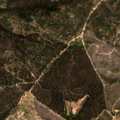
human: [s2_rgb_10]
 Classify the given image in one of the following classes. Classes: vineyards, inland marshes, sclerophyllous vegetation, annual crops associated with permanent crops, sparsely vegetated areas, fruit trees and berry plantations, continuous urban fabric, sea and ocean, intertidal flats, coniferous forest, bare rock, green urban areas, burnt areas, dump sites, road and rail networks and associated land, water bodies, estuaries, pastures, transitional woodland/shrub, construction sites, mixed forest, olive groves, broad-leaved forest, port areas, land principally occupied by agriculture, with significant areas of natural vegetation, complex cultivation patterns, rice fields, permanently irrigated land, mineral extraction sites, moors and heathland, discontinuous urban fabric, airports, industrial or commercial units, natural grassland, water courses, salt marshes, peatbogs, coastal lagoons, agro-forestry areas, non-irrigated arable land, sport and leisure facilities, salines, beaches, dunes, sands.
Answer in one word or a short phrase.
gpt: broad-leaved forest, transitional woodland/shrub